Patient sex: M
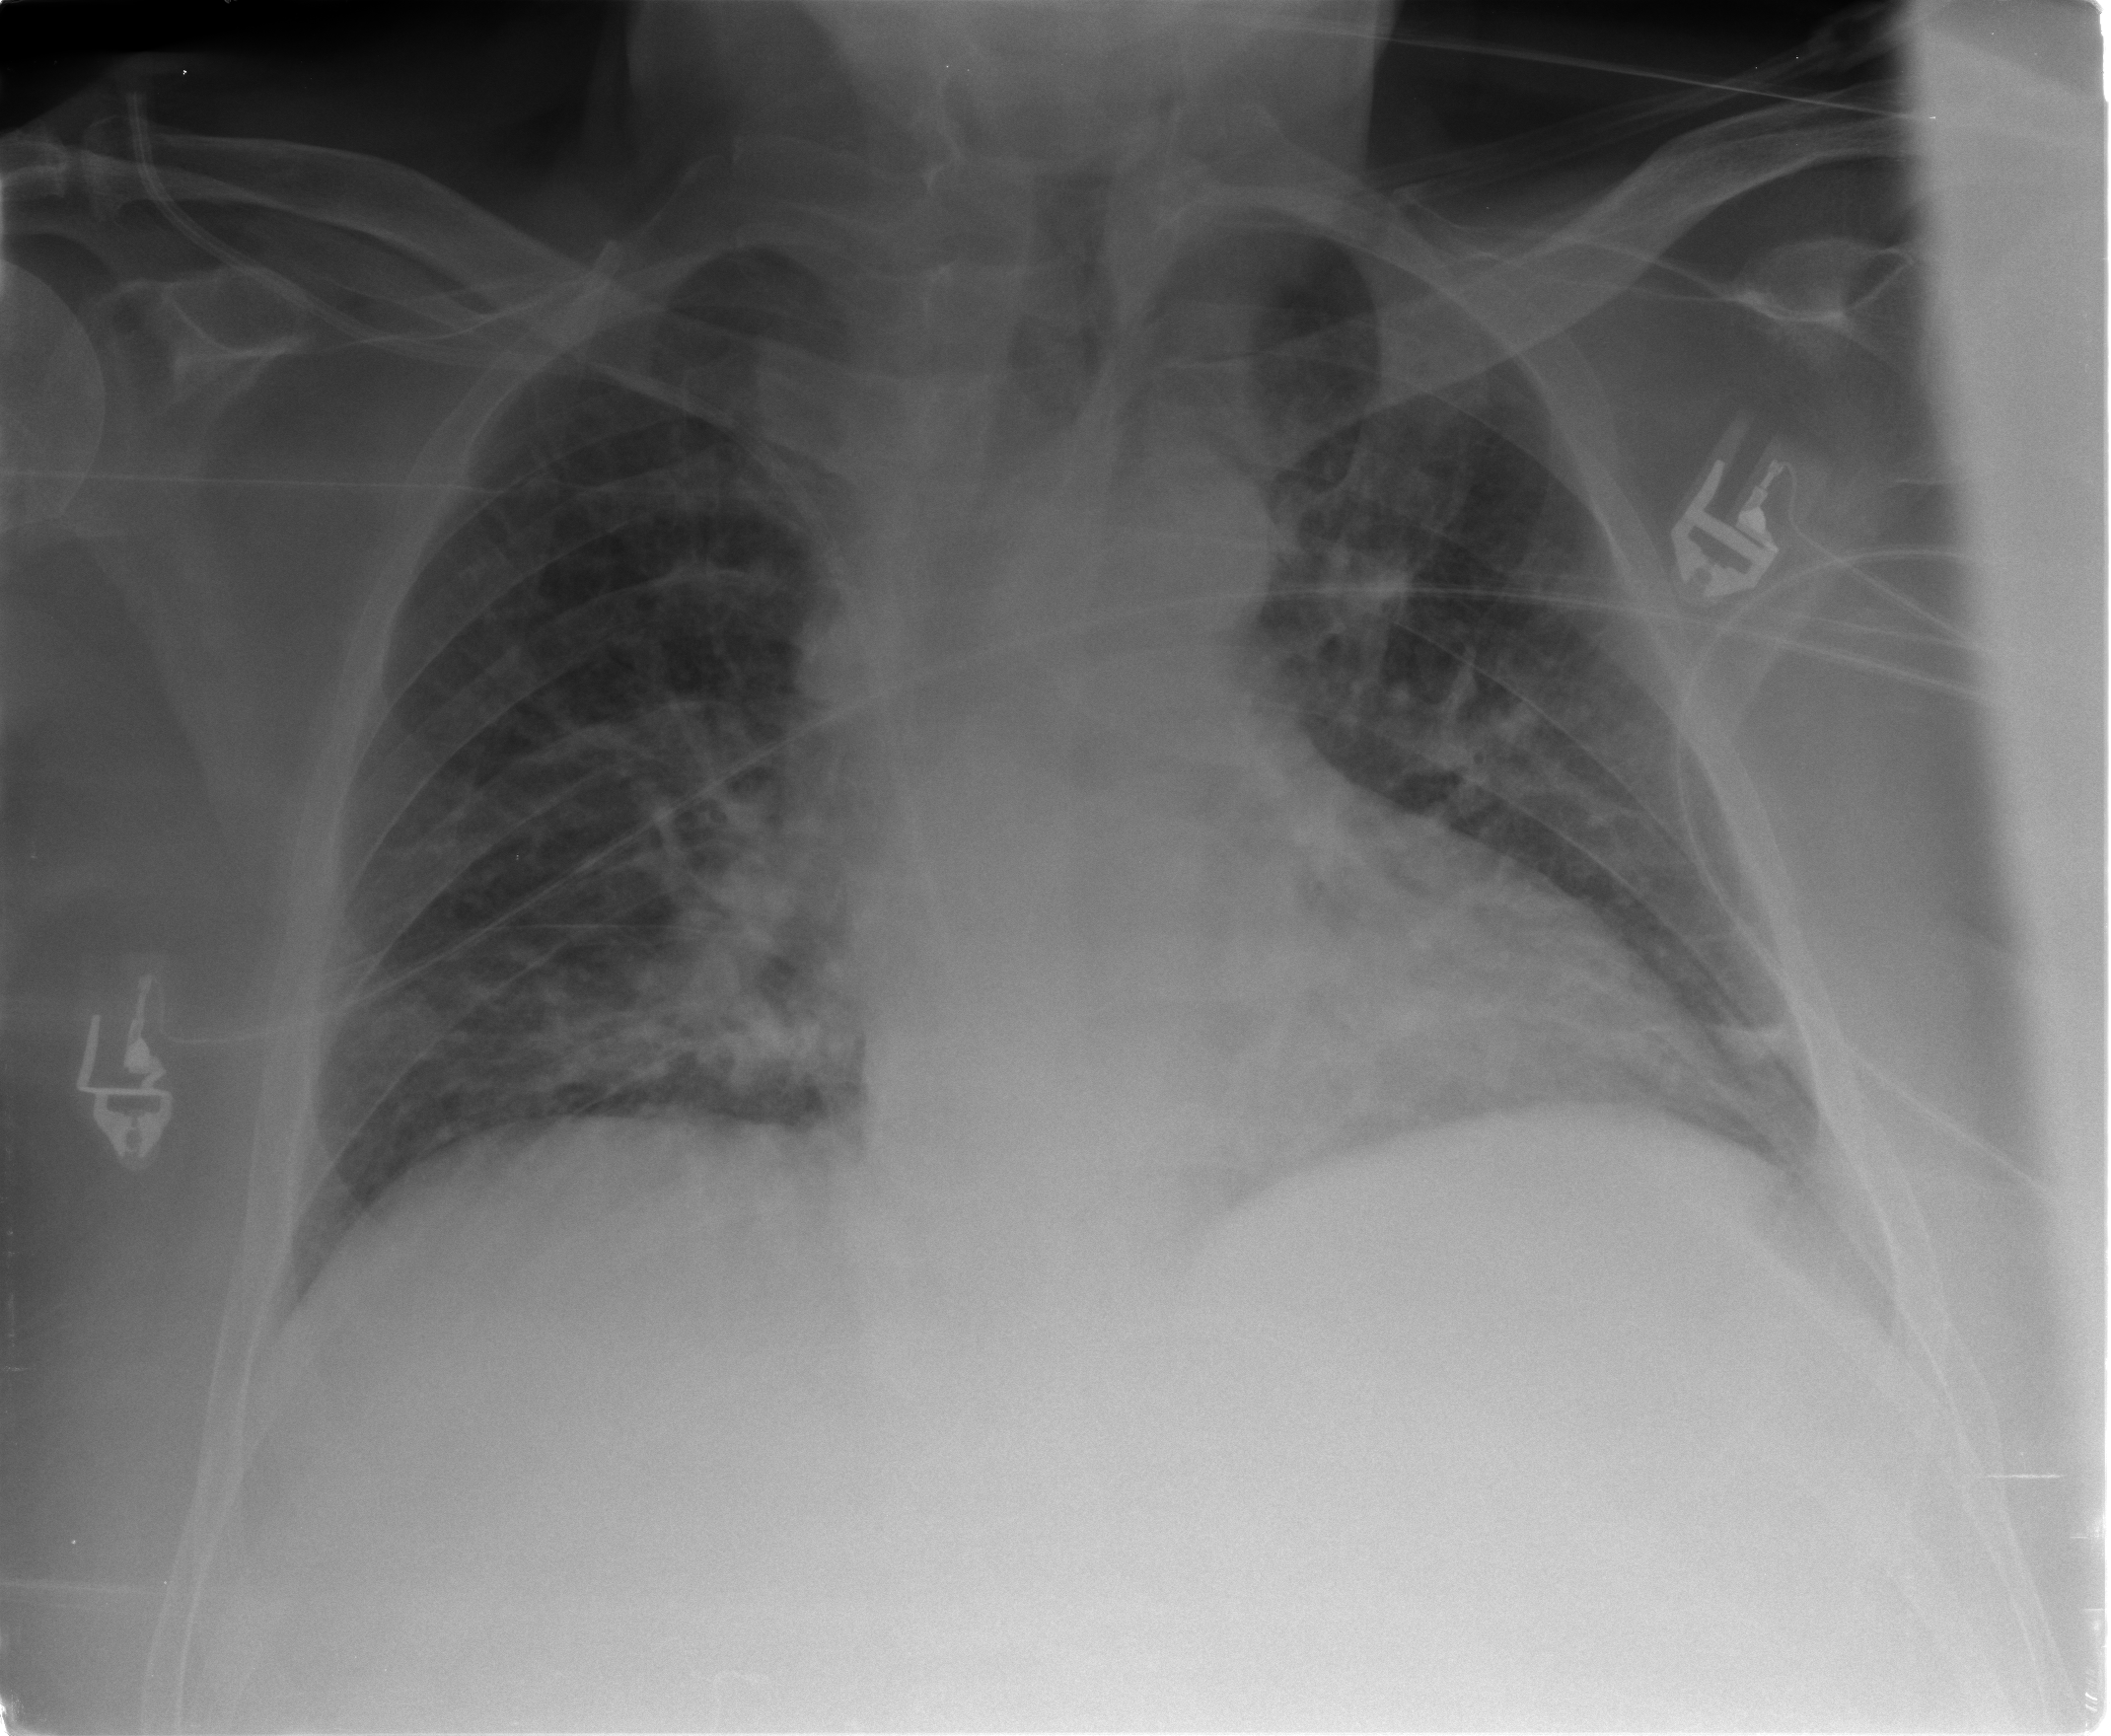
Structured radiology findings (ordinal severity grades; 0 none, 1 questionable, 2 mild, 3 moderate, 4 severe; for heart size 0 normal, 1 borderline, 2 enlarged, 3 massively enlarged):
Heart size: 0
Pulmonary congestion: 2
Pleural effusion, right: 0
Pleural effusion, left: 0
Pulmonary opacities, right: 1
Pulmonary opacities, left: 1
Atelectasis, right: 1
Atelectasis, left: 1